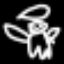
Label: angel